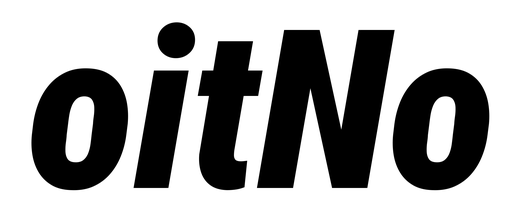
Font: Roboto-Italic_Condensed_Black_Italic